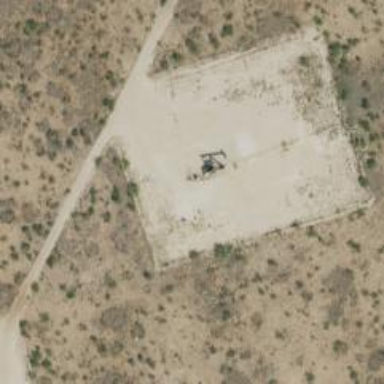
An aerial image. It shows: Petroleum well.